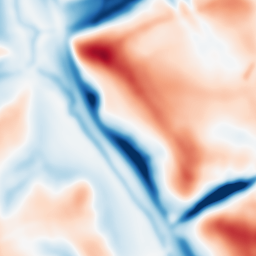
Category: multiscale
Decomposition family: dog
Decomposition parameters: sigma_low: 3
sigma_high: 20
Upsampling method: cubic_mitchell
Upsampling parameters: scale: 2
Upsampling scale: 2